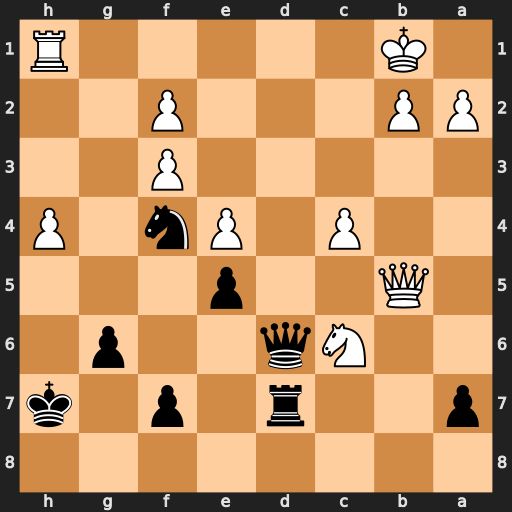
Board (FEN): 8/p2r1p1k/2Nq2p1/1Q2p3/2P1Pn1P/5P2/PP3P2/1K5R
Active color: b
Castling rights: -
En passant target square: -
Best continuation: Qd3+ Ka1 Qd1+ Rxd1 Rxd1#